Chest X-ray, AP view. Patient: 62 years old, sex M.
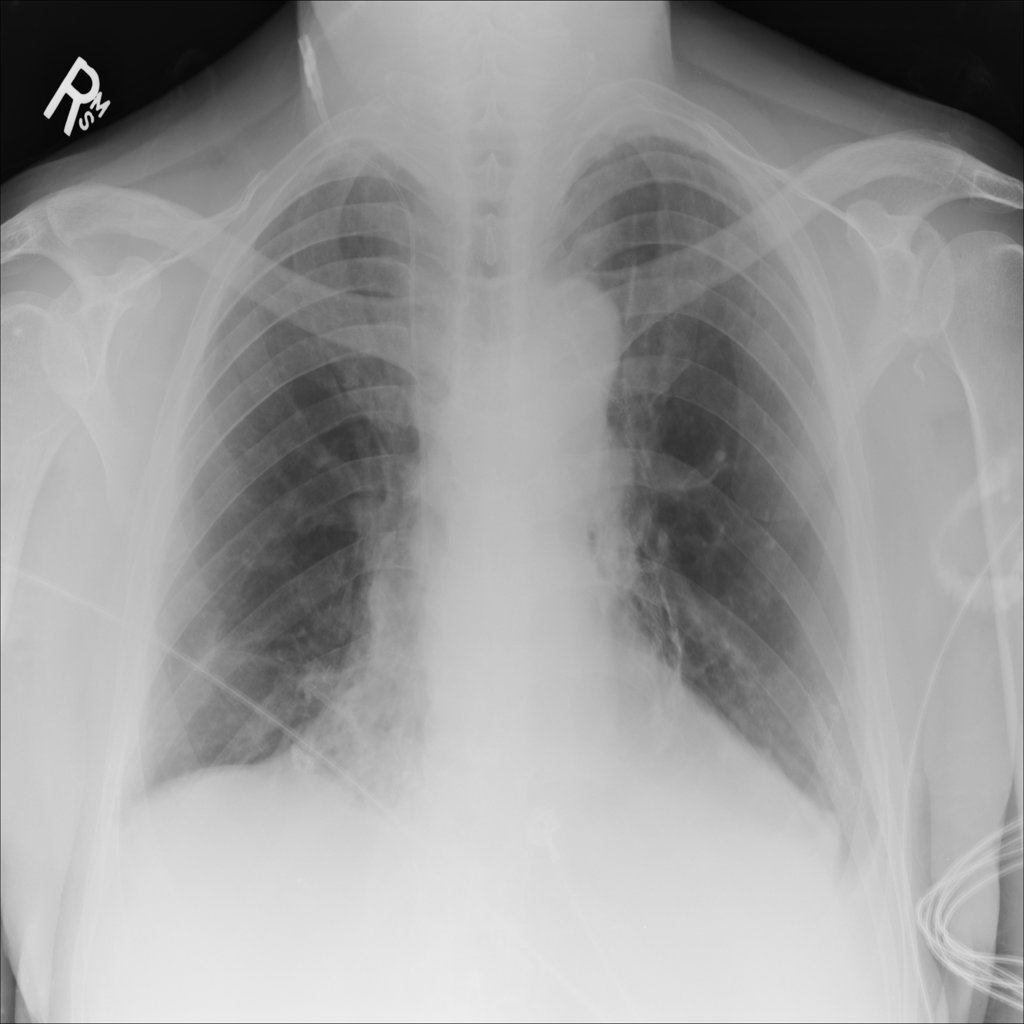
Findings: No Finding